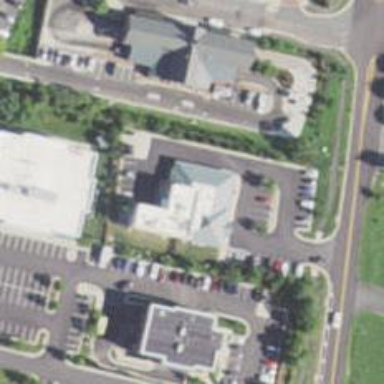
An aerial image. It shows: Veterinary facility.